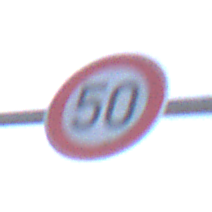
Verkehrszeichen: Geschwindigkeit50
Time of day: SunriseSunset
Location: Outdoor (Nature)
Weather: PartlyCloudy
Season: NotSpecified
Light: Natural